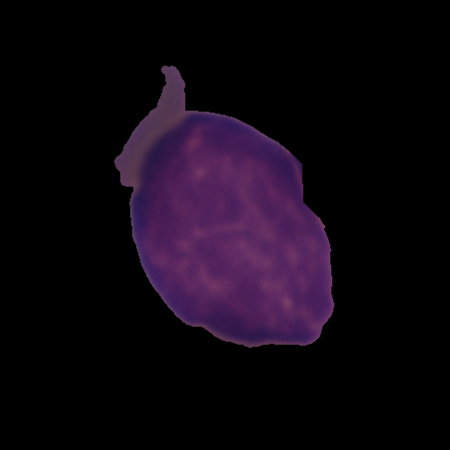
Label: cancer